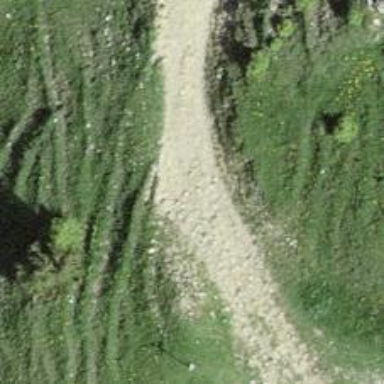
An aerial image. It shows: Path.